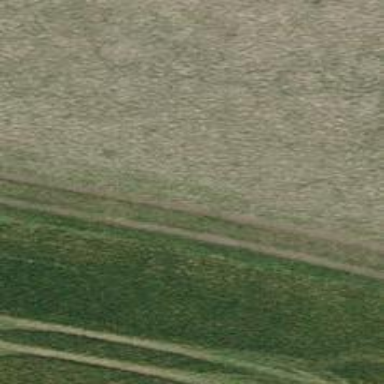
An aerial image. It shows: Track with grade 5 tracktype.